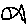
Label: fish